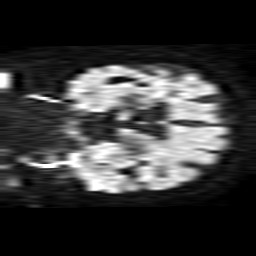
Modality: TRACE
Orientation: coronal
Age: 81
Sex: female
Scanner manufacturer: philips
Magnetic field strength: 1.5 T
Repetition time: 3.684 s
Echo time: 0.09411 s